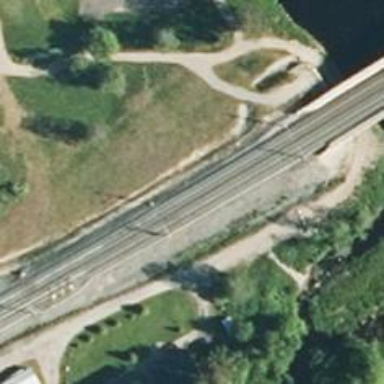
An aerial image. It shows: Railway with continuous electrified contact line.